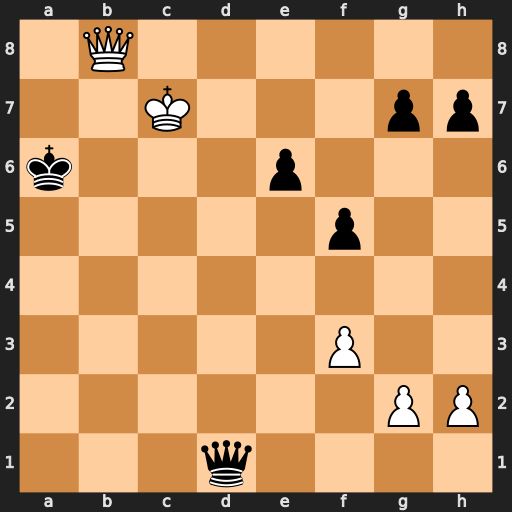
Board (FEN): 1Q6/2K3pp/k3p3/5p2/8/5P2/6PP/3q4
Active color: w
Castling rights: -
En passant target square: -
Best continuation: Qb6#